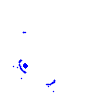
Particle: kaon